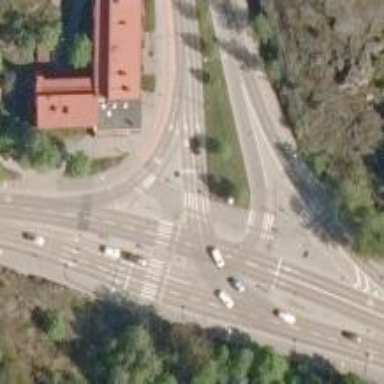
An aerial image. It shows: Secondary link road.